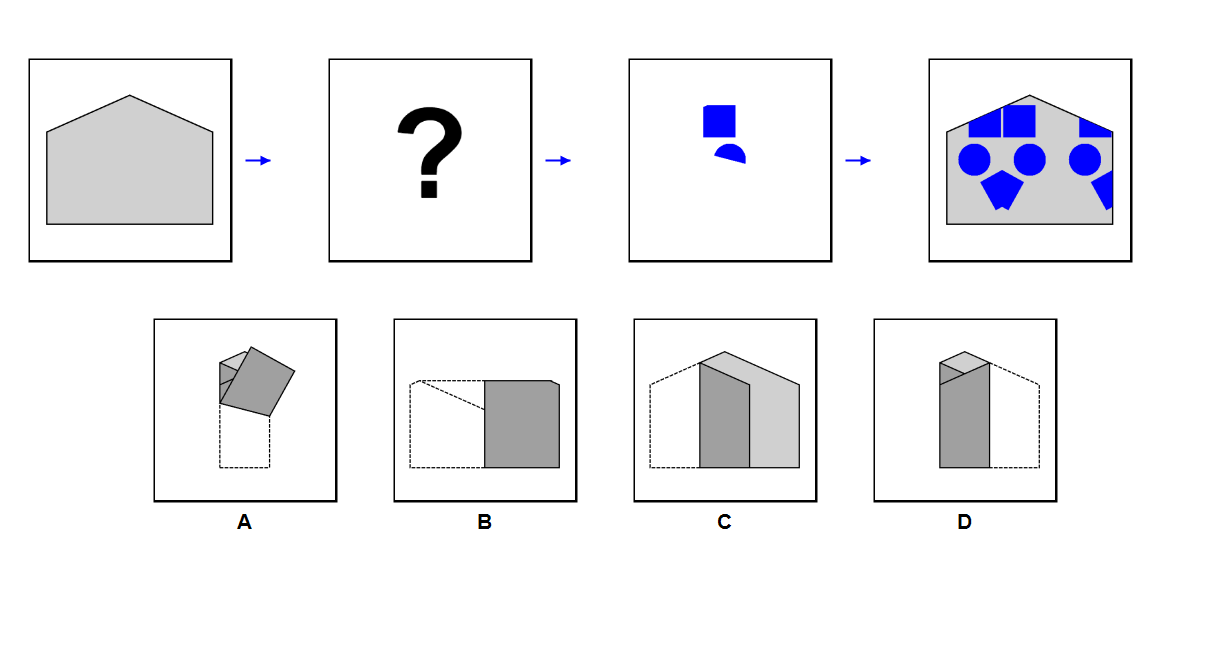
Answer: B